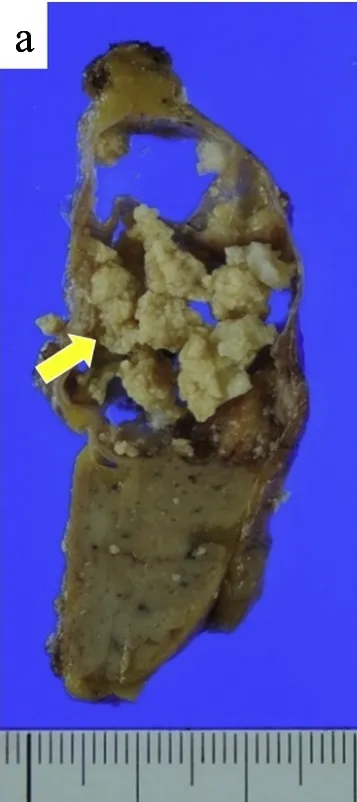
Histopathology: A. The cut surface of the resected specimen showed a multilocular cyst with solid nodules (arrow).
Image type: pathology (h&e)